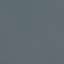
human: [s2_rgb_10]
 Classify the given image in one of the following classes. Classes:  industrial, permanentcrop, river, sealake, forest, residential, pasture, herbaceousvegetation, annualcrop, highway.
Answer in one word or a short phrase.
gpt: SeaLake